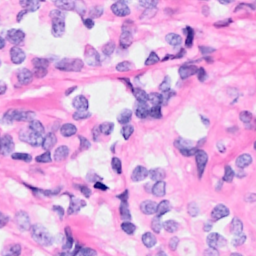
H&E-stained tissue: Breast